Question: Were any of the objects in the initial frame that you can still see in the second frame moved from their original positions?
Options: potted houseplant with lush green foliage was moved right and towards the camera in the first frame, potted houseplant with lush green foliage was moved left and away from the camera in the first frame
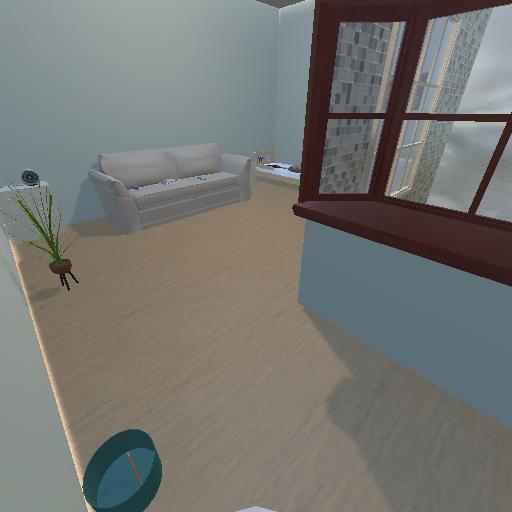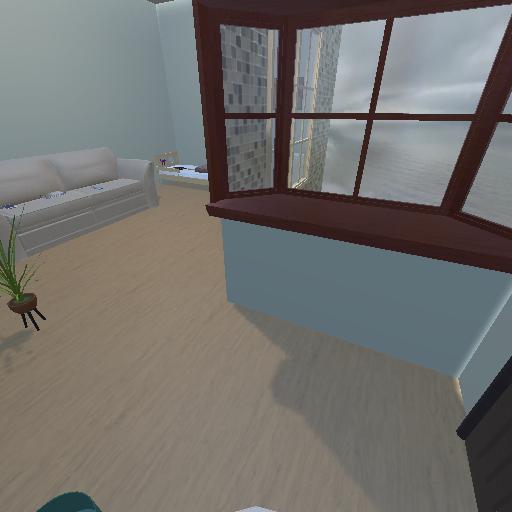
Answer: potted houseplant with lush green foliage was moved right and towards the camera in the first frame